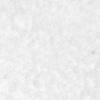
Label: no_change